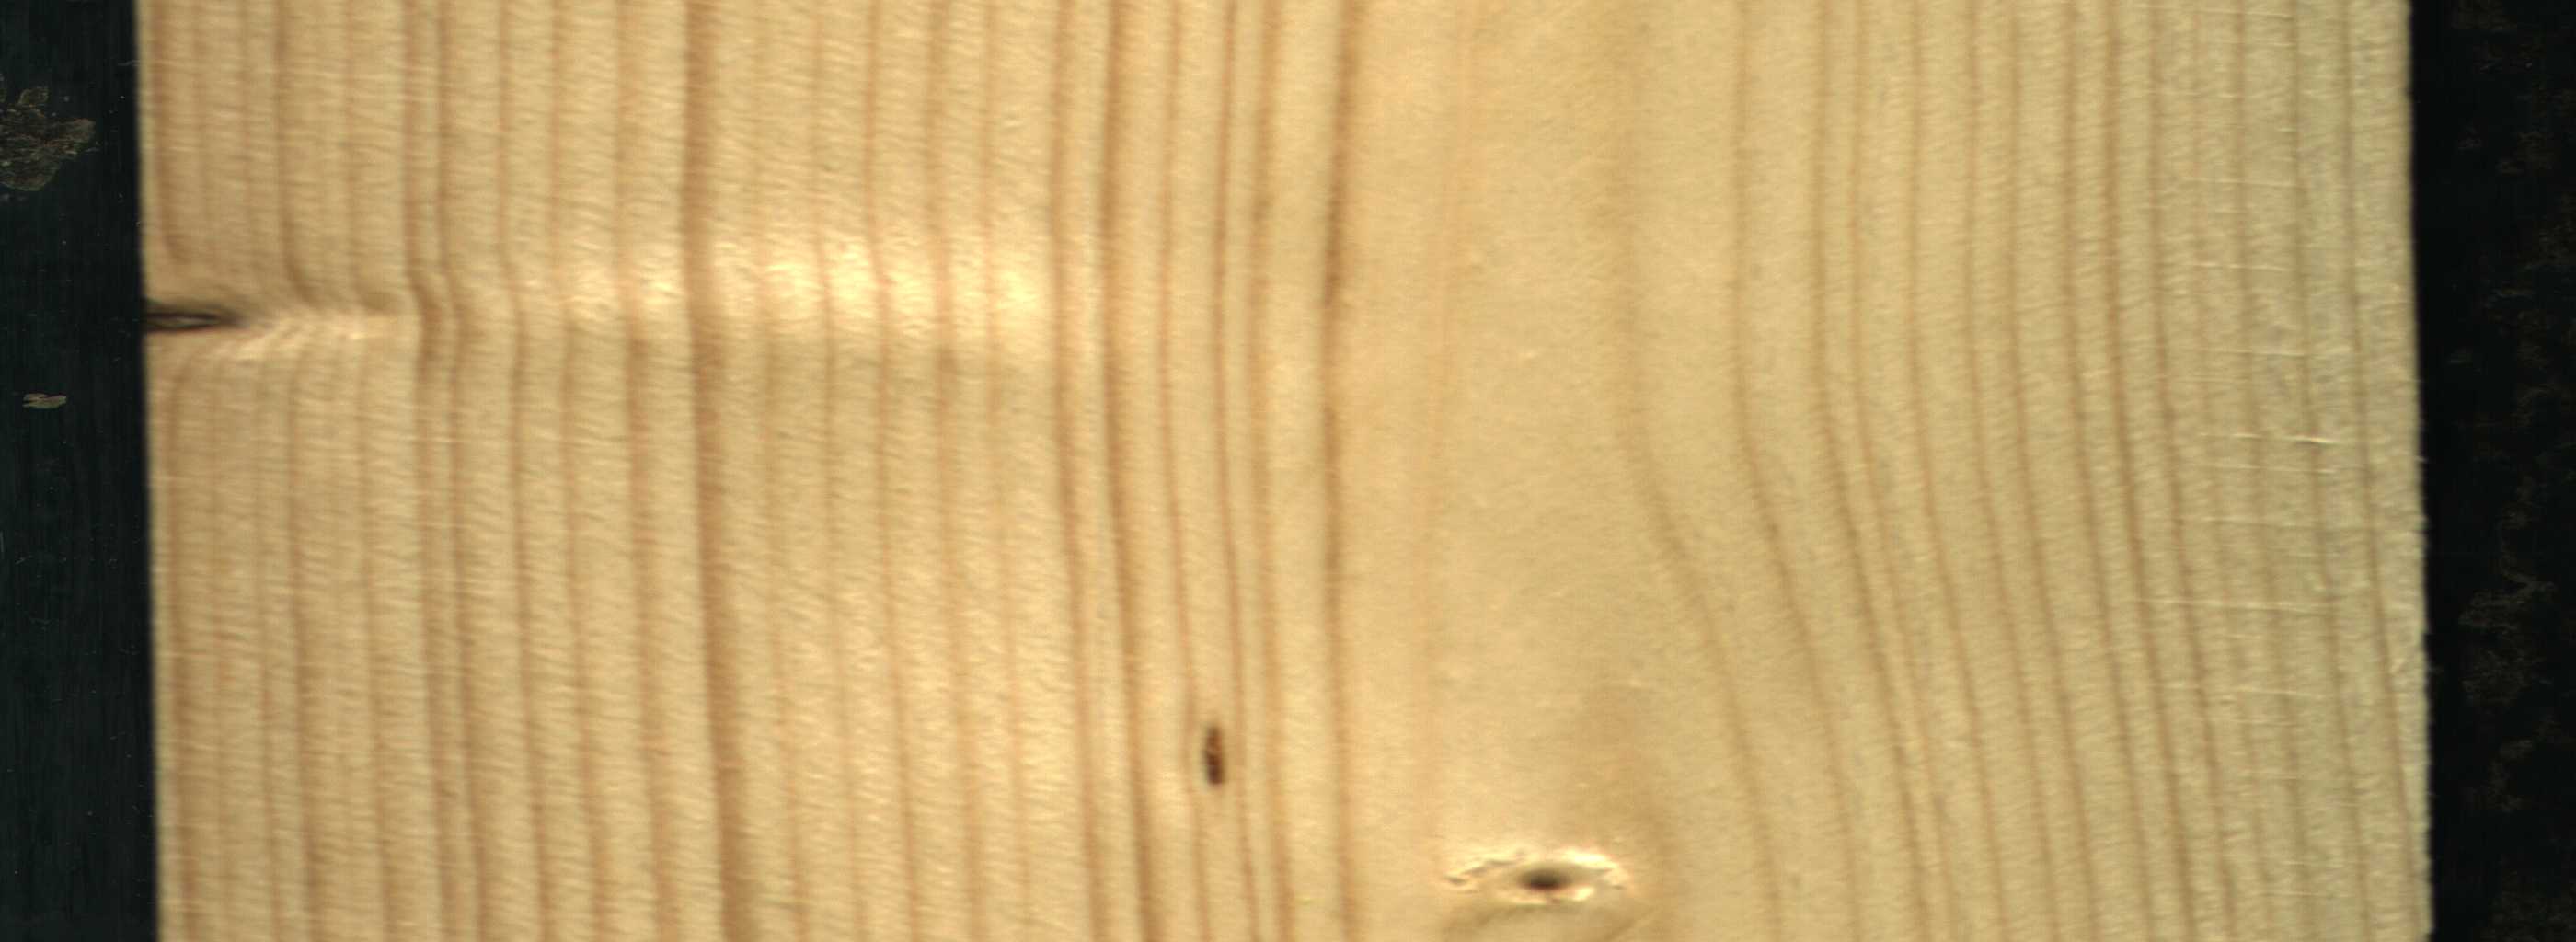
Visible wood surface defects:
resin
Live_Knot
Live_Knot